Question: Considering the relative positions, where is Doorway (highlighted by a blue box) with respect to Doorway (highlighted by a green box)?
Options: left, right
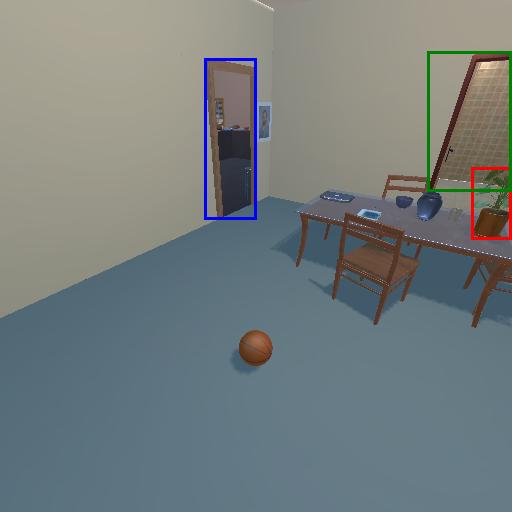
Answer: left